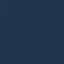
Land use / land cover: SeaLake